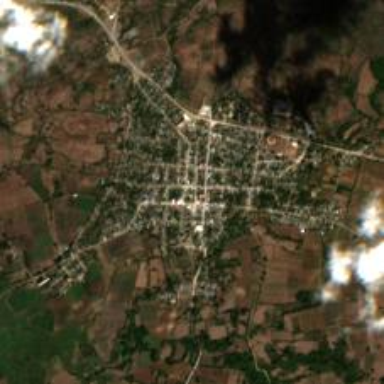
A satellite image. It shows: Town.